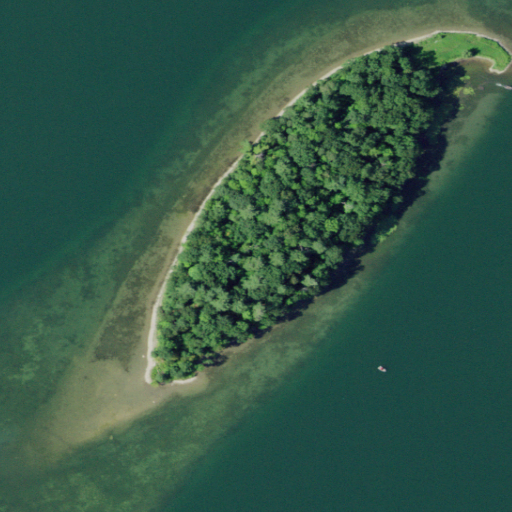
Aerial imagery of island in New York named Deowongo Island containing open water, deciduous forest, evergreen forest, woody wetlands, herbaceous wetlands, and grassland